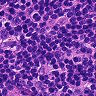
Metastatic tissue present: no